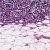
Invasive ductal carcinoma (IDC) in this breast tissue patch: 1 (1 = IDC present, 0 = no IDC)